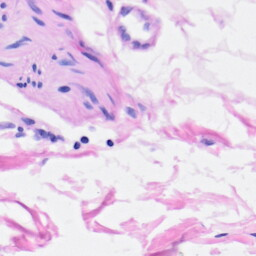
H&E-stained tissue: Heart